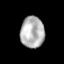
Tissue: prostate
Cell type: T cells
Senescence score: 0.2722
Nuclear area (px): 730
Mean DAPI intensity: 180.134